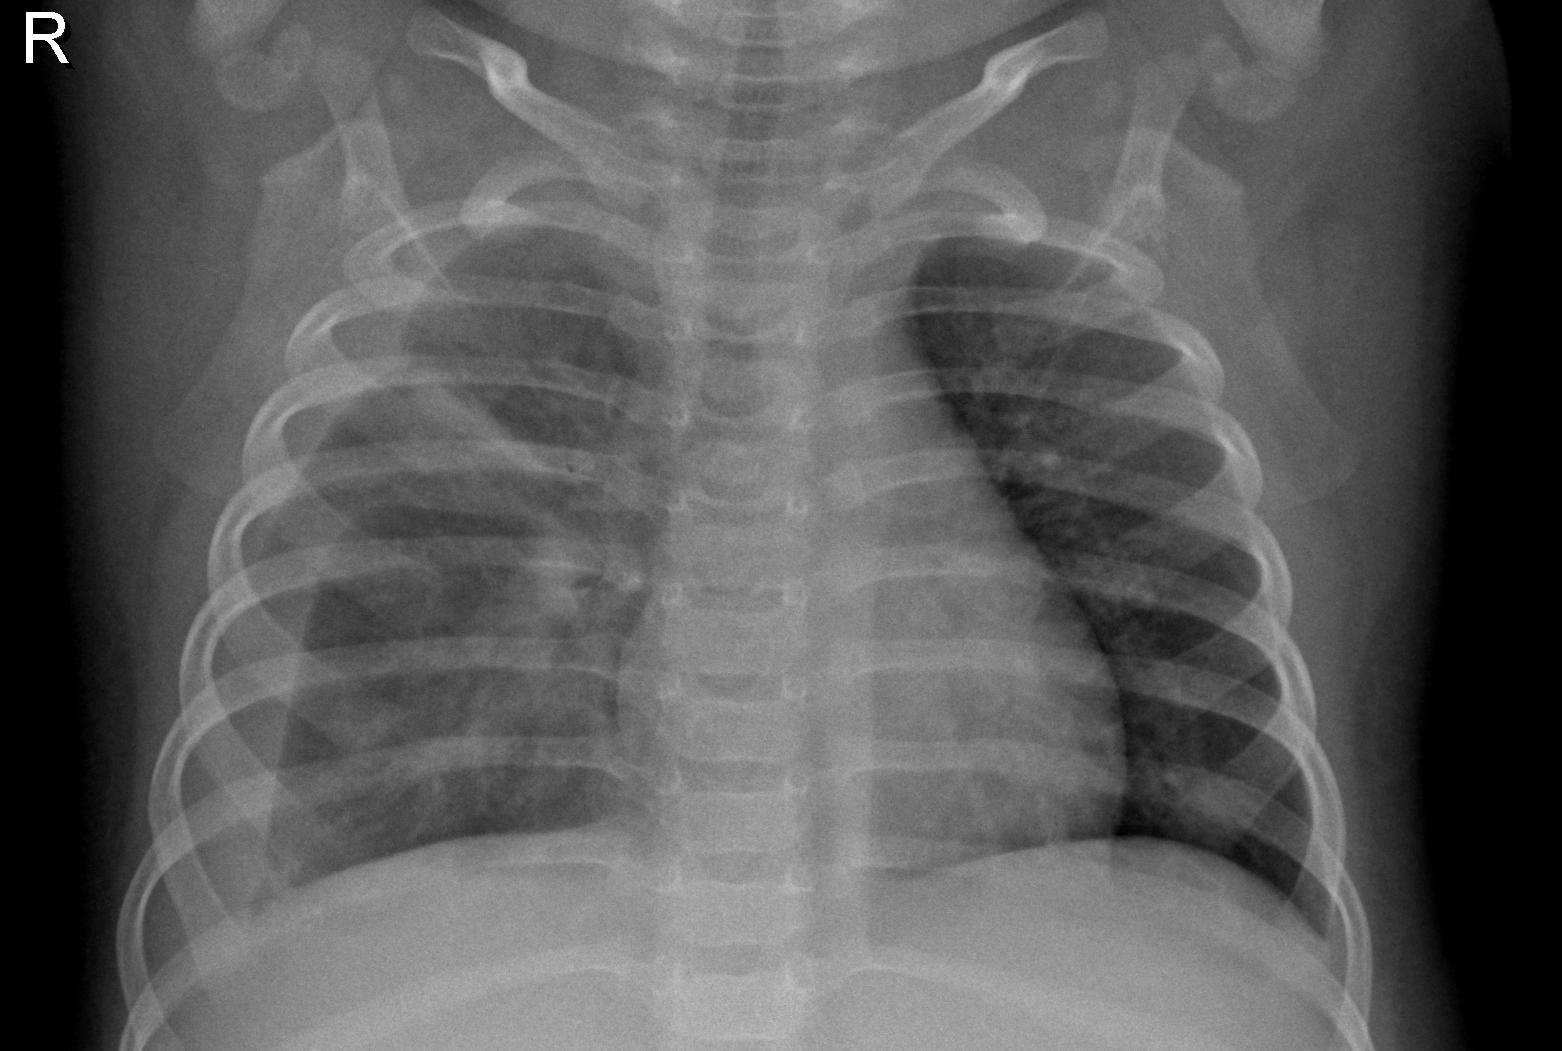
Diagnosis: PNEUMONIA